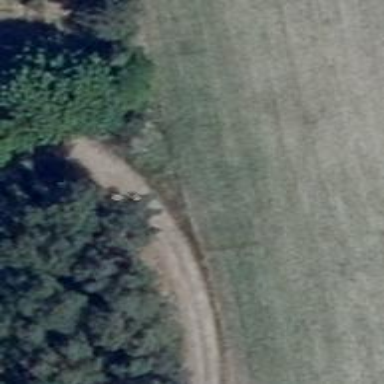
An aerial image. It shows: Gravel track with track type of grade3.